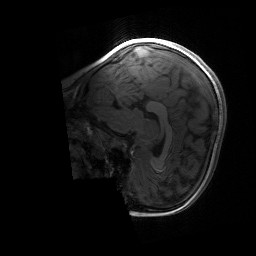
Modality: T1w
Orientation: sagittal
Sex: female
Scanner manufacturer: siemens
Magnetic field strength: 3 T
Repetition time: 1.9 s
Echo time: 0.00243 s